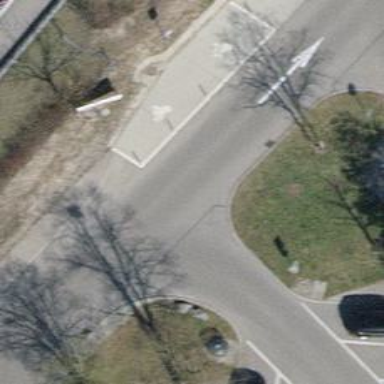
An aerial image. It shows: Motorcycle parking area with designated surface.